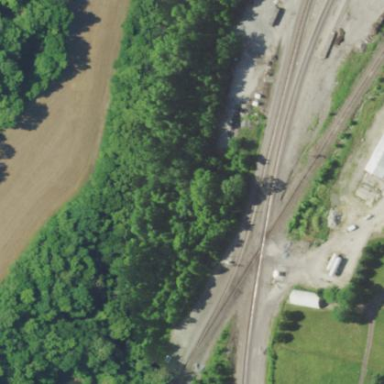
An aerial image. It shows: Railway junction area.